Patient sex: F
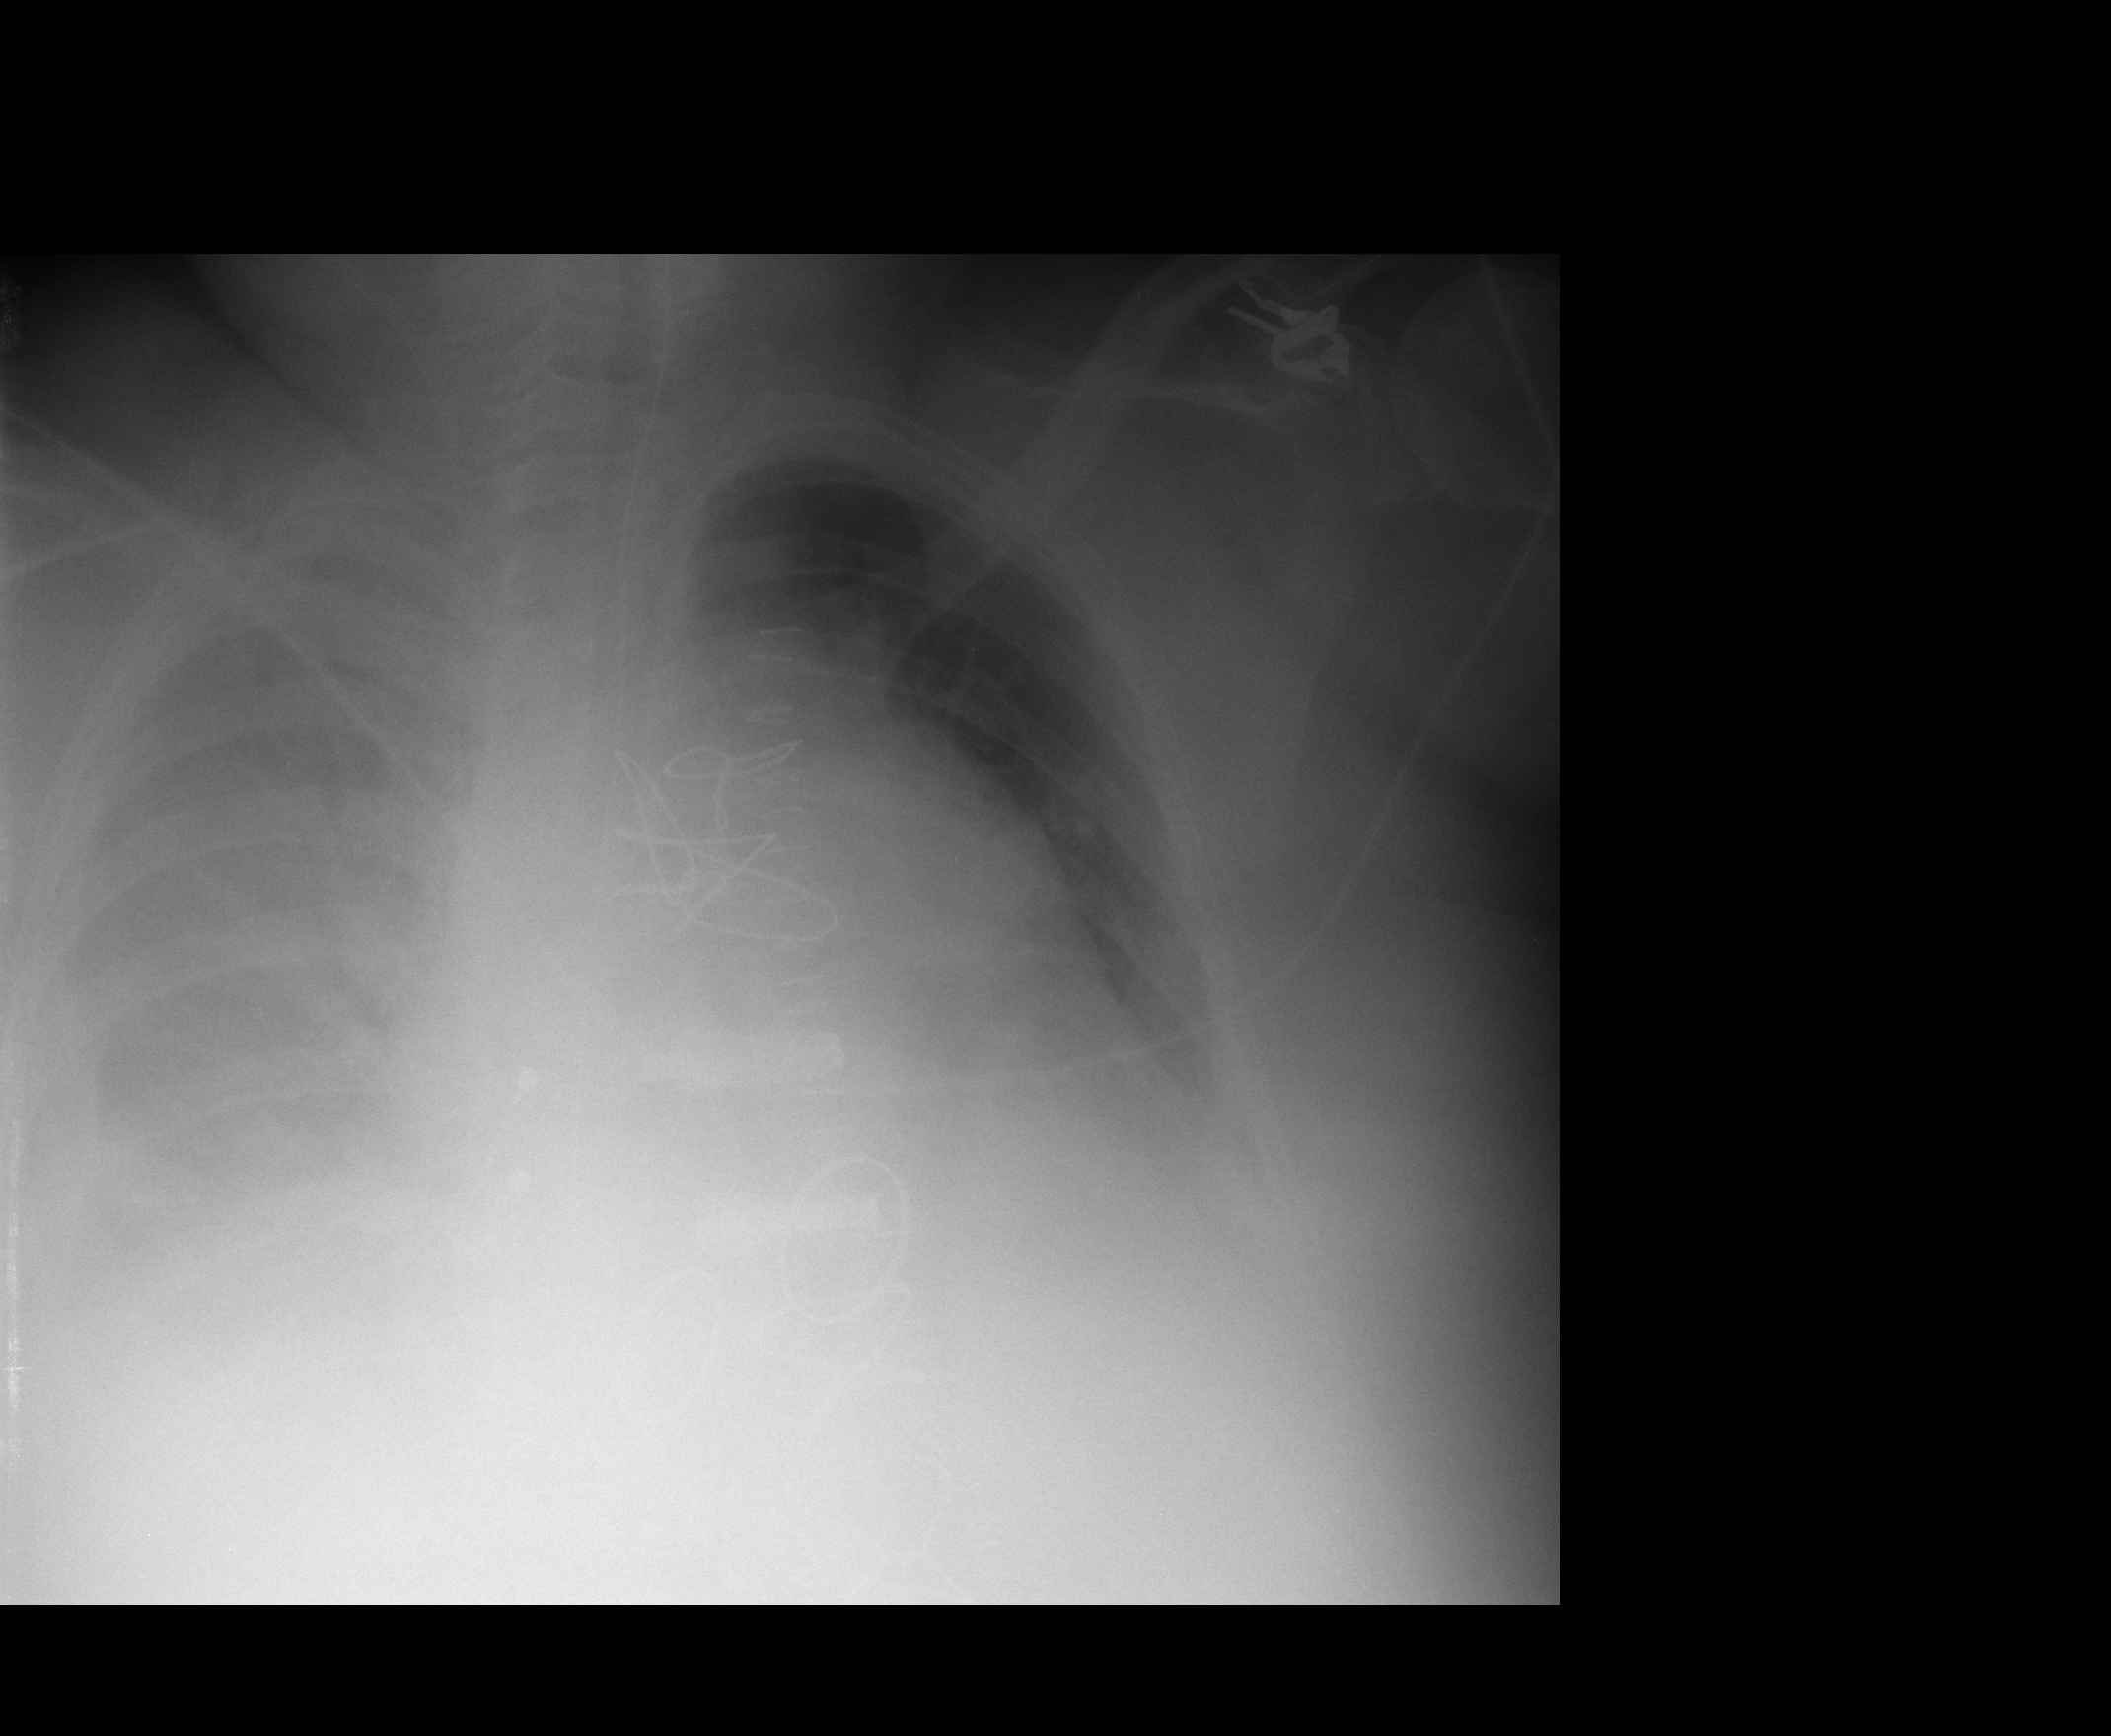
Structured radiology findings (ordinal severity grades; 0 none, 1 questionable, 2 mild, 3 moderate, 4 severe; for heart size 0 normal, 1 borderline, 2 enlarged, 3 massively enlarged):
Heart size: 3
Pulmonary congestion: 1
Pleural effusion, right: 4
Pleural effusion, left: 2
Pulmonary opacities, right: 2
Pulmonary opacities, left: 0
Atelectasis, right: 2
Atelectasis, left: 2